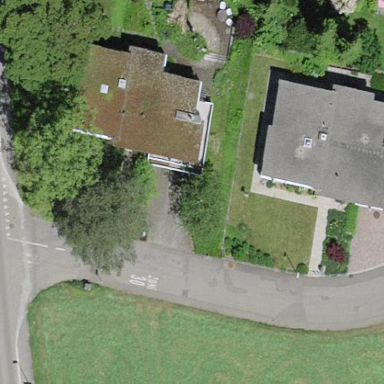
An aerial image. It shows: Simple and straightforward house.